Question: I'm developing a WPF application that saves user registers and dates into an Access database.
I've had no problems inserting the dates, but now I want to retrieve with a DataReader some dates given a certain condition (e.g., all dates from the current month).
When I try to read it through my application, the DataReader returns no rows. But when I try the same query on DBeaver, it does return data.
This reading problem only happens when I try to read dates given a certain condition as I said before, since if I try to read all the dates, there's no issues.
I've tried using a parameterized command and also directly inserting the condition with 'String.Format()'.
I currently have this function (which tries to calculate how many days in the month are left if we don't count the days saved in the DB):
'''
public static int CalculateDaysLeftInMonth()
{
int days = 0;
List<DateTime> dates = new List<DateTime>();
try
{
if (dbConnection.State != ConnectionState.Open)
dbConnection.Open();
OleDbCommand dbCommandQuery = new OleDbCommand {
CommandText = "SELECT * FROM DatesTable WHERE Date LIKE @Condition"
}
dbCommandQuery.Parameters.AddWithValue("@Condition", String.Format("{0:yyyy-MM}-%", DateTime.Now));
OleDbDataReader dbReader = dbCommandQuery.ExecuteReader();
if (!dbReader.HasRows)
return -1;
while (dbReader.Read())
{
dates.Add(new FechaFestivo(dbReader.GetDateTime(0).Date));
}
dbConnection.Close();
DateTime startDate = new DateTime(DateTime.Now.Year, DateTime.Now.Month, 1),
endDate = new DateTime(DateTime.Now.Year, DateTime.Now.Month,
DateTime.DaysInMonth(DateTime.Now.Year, DateTime.Now.Month));
for (DateTime date = startDate; date <= endDate; date = date.AddDays(1))
{
if (!dates.Any(ff => ff.Date == date.Date))
{
days++;
}
}
}
catch (OleDbException ex)
{
dbConnection.Close();
return -1;
}
return days;
}
'''
This is the parameterized version.
I've also tried using:
'''
dbCommandQuery.CommandText = String.Format("SELECT * FROM DatesTable WHERE Date " +
"LIKE '{0:yyyy-MM}-%'", DateTime.Now);
'''
I expect to get a List of dates like this, so I can iterate through them:

('CalendarioLaboral' would be 'DatesTable' and 'FechaFestivo' would be 'Dates')
Thank you in advance.
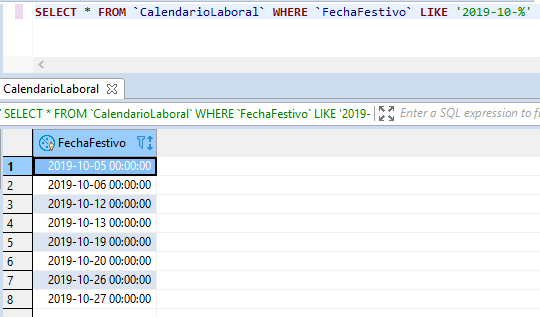
Answer: The code that worked for me in the end is the following one:
'''
public static int CalculateDaysLeftInMonth()
{
int days = 0;
List<DateTime> dates = new List<DateTime>();
try
{
if (dbConnection.State != ConnectionState.Open)
dbConnection.Open();
OleDbCommand dbCommand = new OleDbCommand {
CommandText = String.Format("SELECT * FROM {0} WHERE (DATEPART('yyyy', FechaFestivo) = @Year " +
"AND DATEPART ('m', FechaFestivo) = @Month)", TablaCalendario)
}
dbCommandQuery.Parameters.AddWithValue("@Year", DateTime.Now.Year);
dbCommandQuery.Parameters.AddWithValue("@Month", DateTime.Now.Month);
OleDbDataReader dbReader = dbCommandQuery.ExecuteReader();
if (!dbReader.HasRows)
return -1;
while (dbReader.Read())
{
dates.Add(new FechaFestivo(dbReader.GetDateTime(0).Date));
}
dbConnection.Close();
DateTime startDate = new DateTime(DateTime.Now.Year, DateTime.Now.Month, 1),
endDate = new DateTime(DateTime.Now.Year, DateTime.Now.Month,
DateTime.DaysInMonth(DateTime.Now.Year, DateTime.Now.Month));
for (DateTime date = startDate; date <= endDate; date = date.AddDays(1))
{
if (!dates.Any(ff => ff.Date == date.Date))
{
days++;
}
}
}
catch (OleDbException ex)
{
dbConnection.Close();
return -1;
}
return days;
}
'''
Using the DatePart function as said @Holger and @June7 in the comments. Thank you!